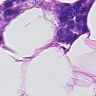
Metastatic tissue present: yes